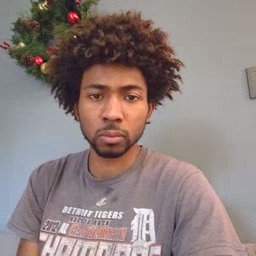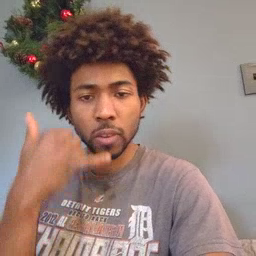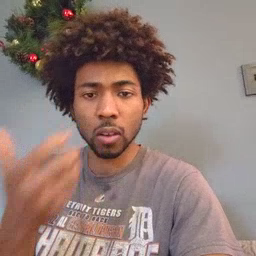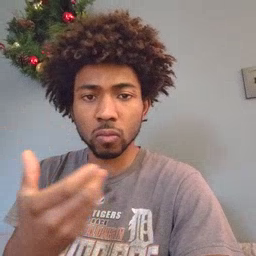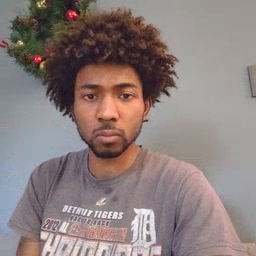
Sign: callonphone